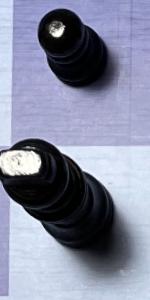
Label: King_Black